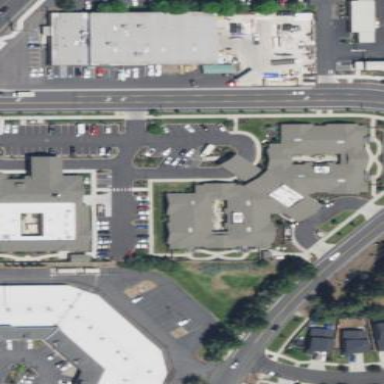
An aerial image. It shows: Nursing home building.